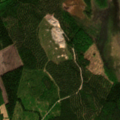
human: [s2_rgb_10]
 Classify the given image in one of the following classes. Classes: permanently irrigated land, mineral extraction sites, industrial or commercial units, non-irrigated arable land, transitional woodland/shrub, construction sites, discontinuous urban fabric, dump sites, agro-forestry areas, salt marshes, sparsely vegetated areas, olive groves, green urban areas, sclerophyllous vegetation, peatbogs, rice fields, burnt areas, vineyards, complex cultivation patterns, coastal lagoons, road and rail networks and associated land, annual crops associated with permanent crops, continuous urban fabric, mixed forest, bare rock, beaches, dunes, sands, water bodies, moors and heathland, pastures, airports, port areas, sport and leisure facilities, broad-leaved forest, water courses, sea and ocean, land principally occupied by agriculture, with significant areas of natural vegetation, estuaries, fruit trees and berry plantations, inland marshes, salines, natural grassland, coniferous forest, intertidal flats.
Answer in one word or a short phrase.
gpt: coniferous forest, mixed forest, peatbogs